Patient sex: F
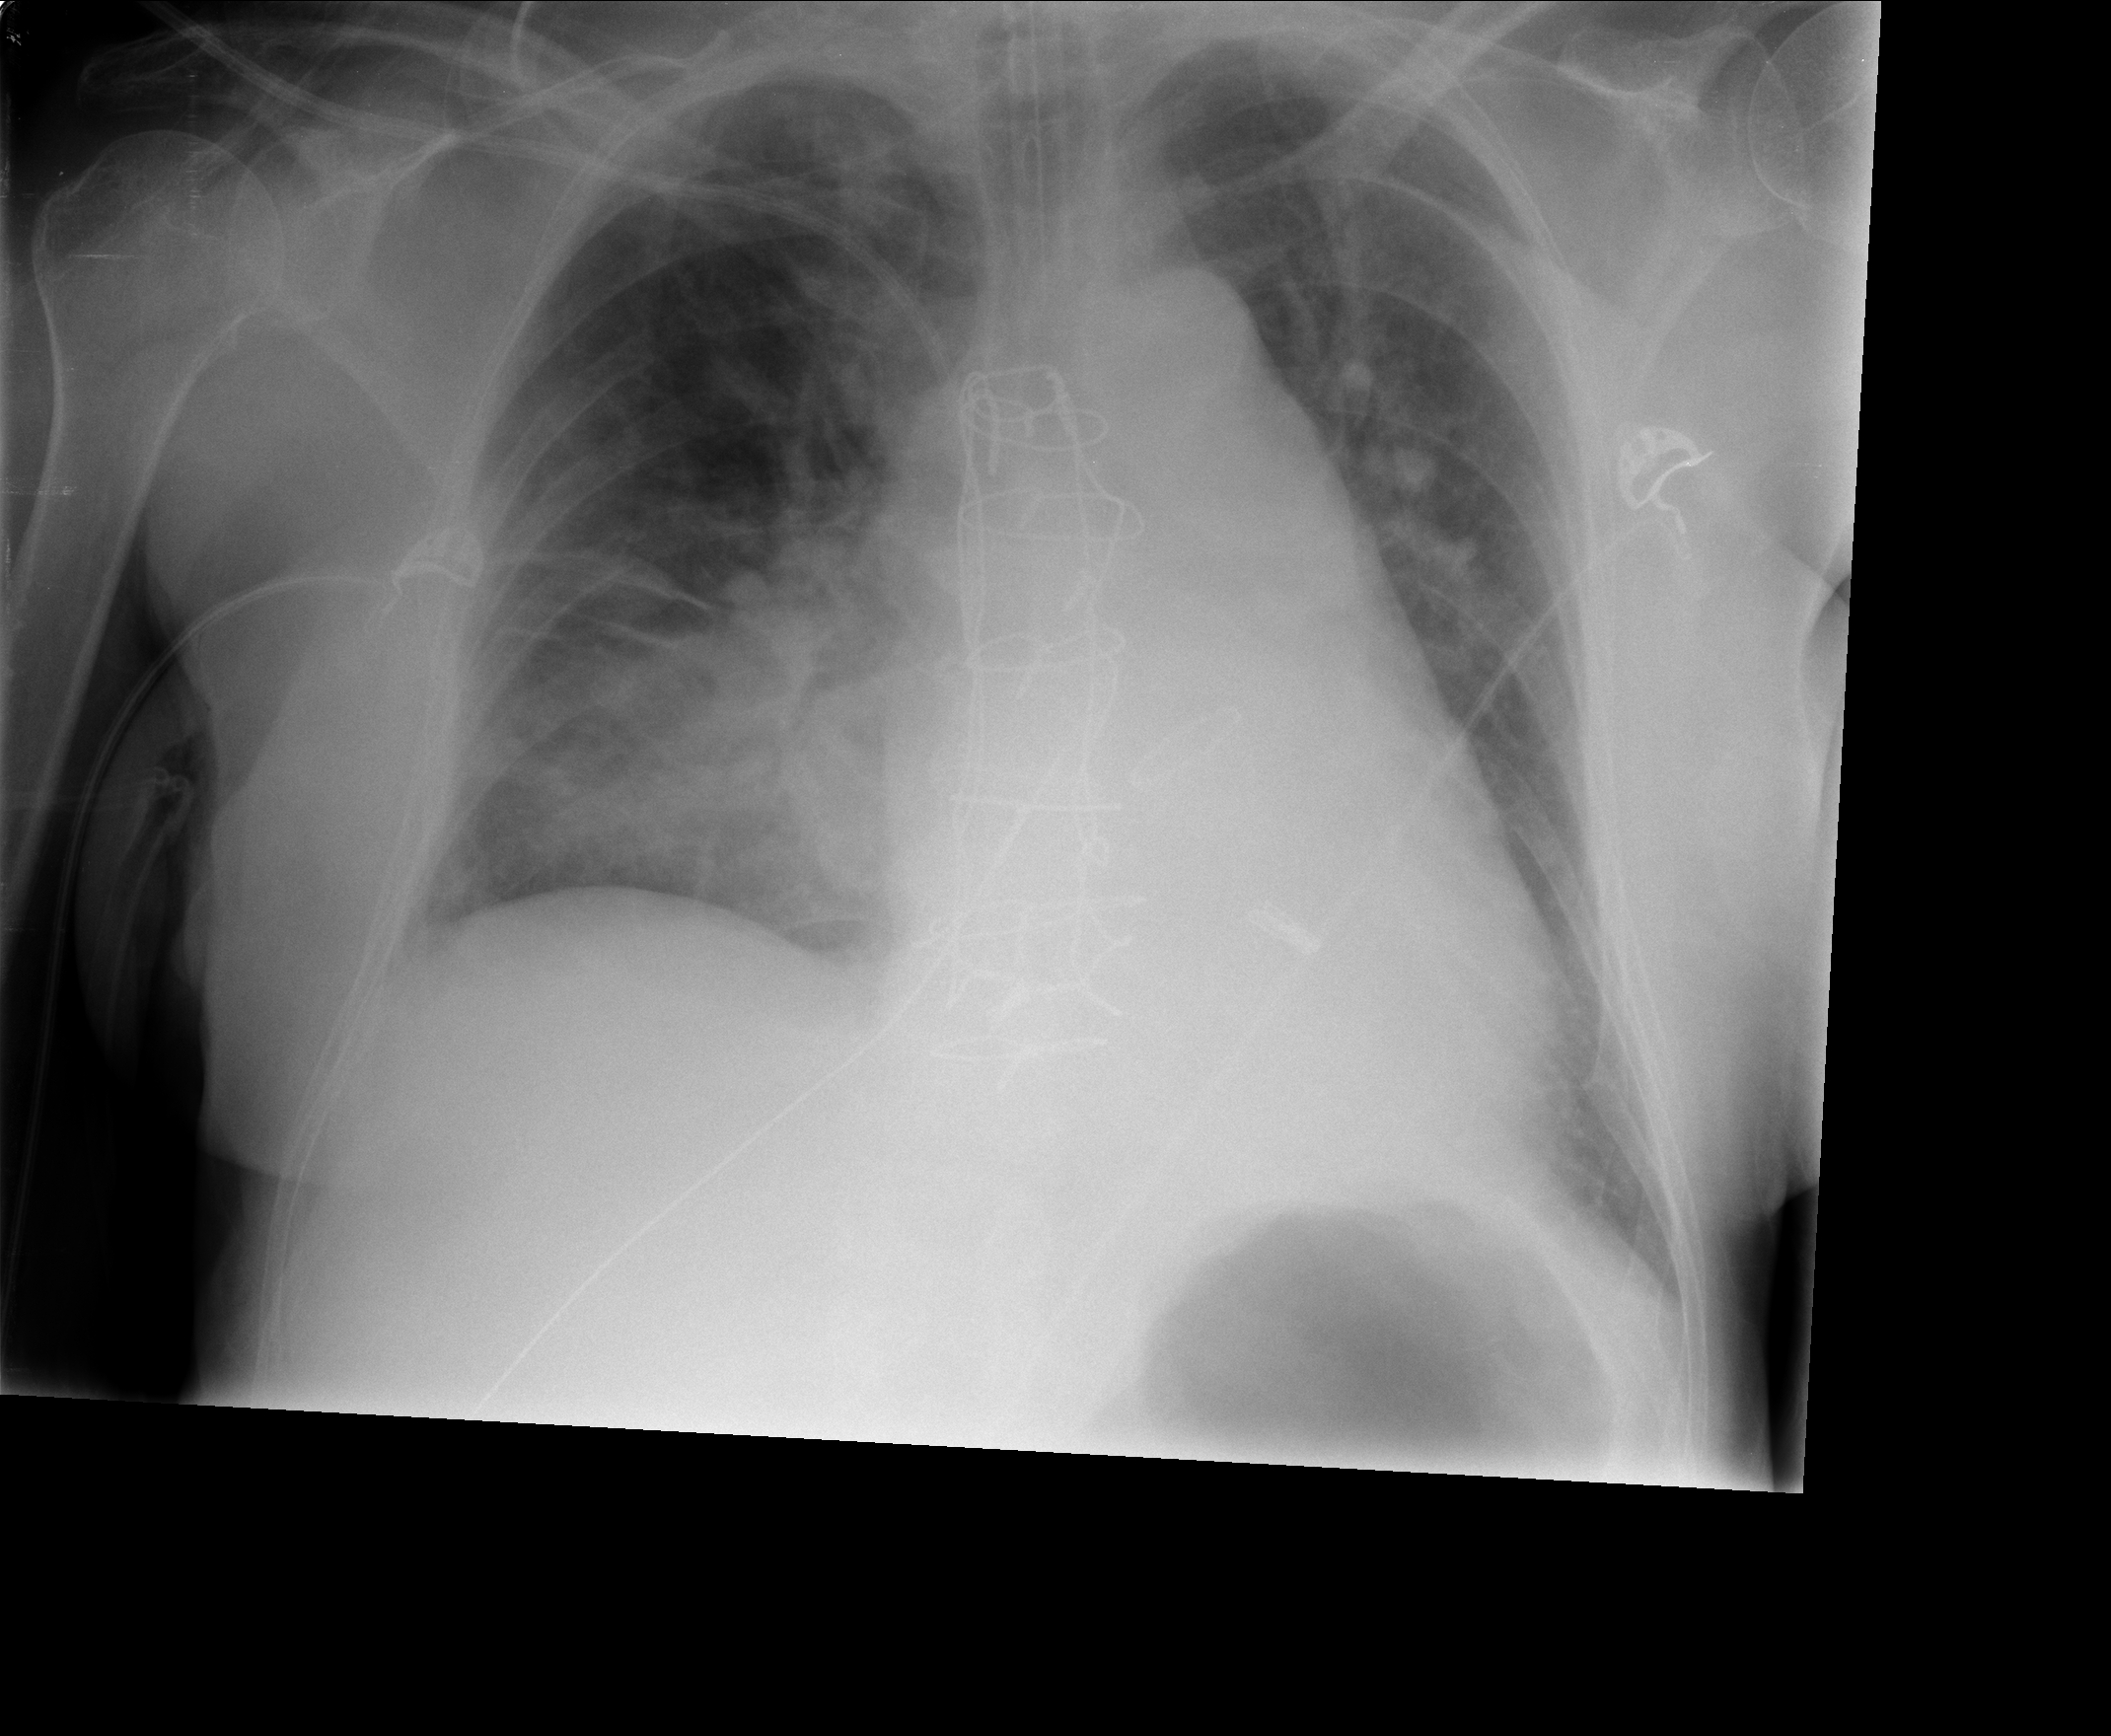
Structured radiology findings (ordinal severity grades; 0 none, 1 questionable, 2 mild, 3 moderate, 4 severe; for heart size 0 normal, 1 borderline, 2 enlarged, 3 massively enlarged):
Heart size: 2
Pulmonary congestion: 2
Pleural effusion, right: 0
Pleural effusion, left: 1
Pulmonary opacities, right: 0
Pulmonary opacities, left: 0
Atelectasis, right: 2
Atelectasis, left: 0